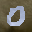
Label: 0